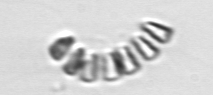
Label: Chaetoceros